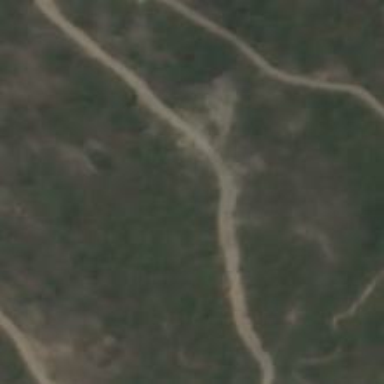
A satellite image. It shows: Unclassified road.